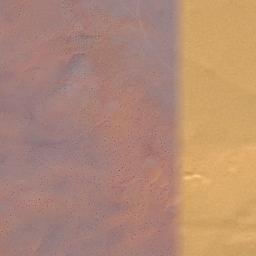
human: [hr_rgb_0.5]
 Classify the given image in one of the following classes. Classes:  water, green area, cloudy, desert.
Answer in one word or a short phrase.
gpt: desert